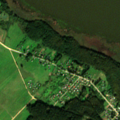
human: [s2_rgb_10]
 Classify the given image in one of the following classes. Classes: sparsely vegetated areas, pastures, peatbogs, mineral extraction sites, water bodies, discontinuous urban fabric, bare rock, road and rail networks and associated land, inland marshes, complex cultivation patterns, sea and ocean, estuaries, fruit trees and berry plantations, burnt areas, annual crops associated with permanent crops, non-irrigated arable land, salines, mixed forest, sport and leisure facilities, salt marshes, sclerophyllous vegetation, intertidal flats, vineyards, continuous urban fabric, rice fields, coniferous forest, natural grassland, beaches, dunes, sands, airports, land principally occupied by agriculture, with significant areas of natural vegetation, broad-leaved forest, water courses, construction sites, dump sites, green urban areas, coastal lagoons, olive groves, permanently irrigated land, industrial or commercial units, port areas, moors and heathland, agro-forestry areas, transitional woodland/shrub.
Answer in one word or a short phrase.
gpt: discontinuous urban fabric, complex cultivation patterns, broad-leaved forest, mixed forest, inland marshes, water bodies